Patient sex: F
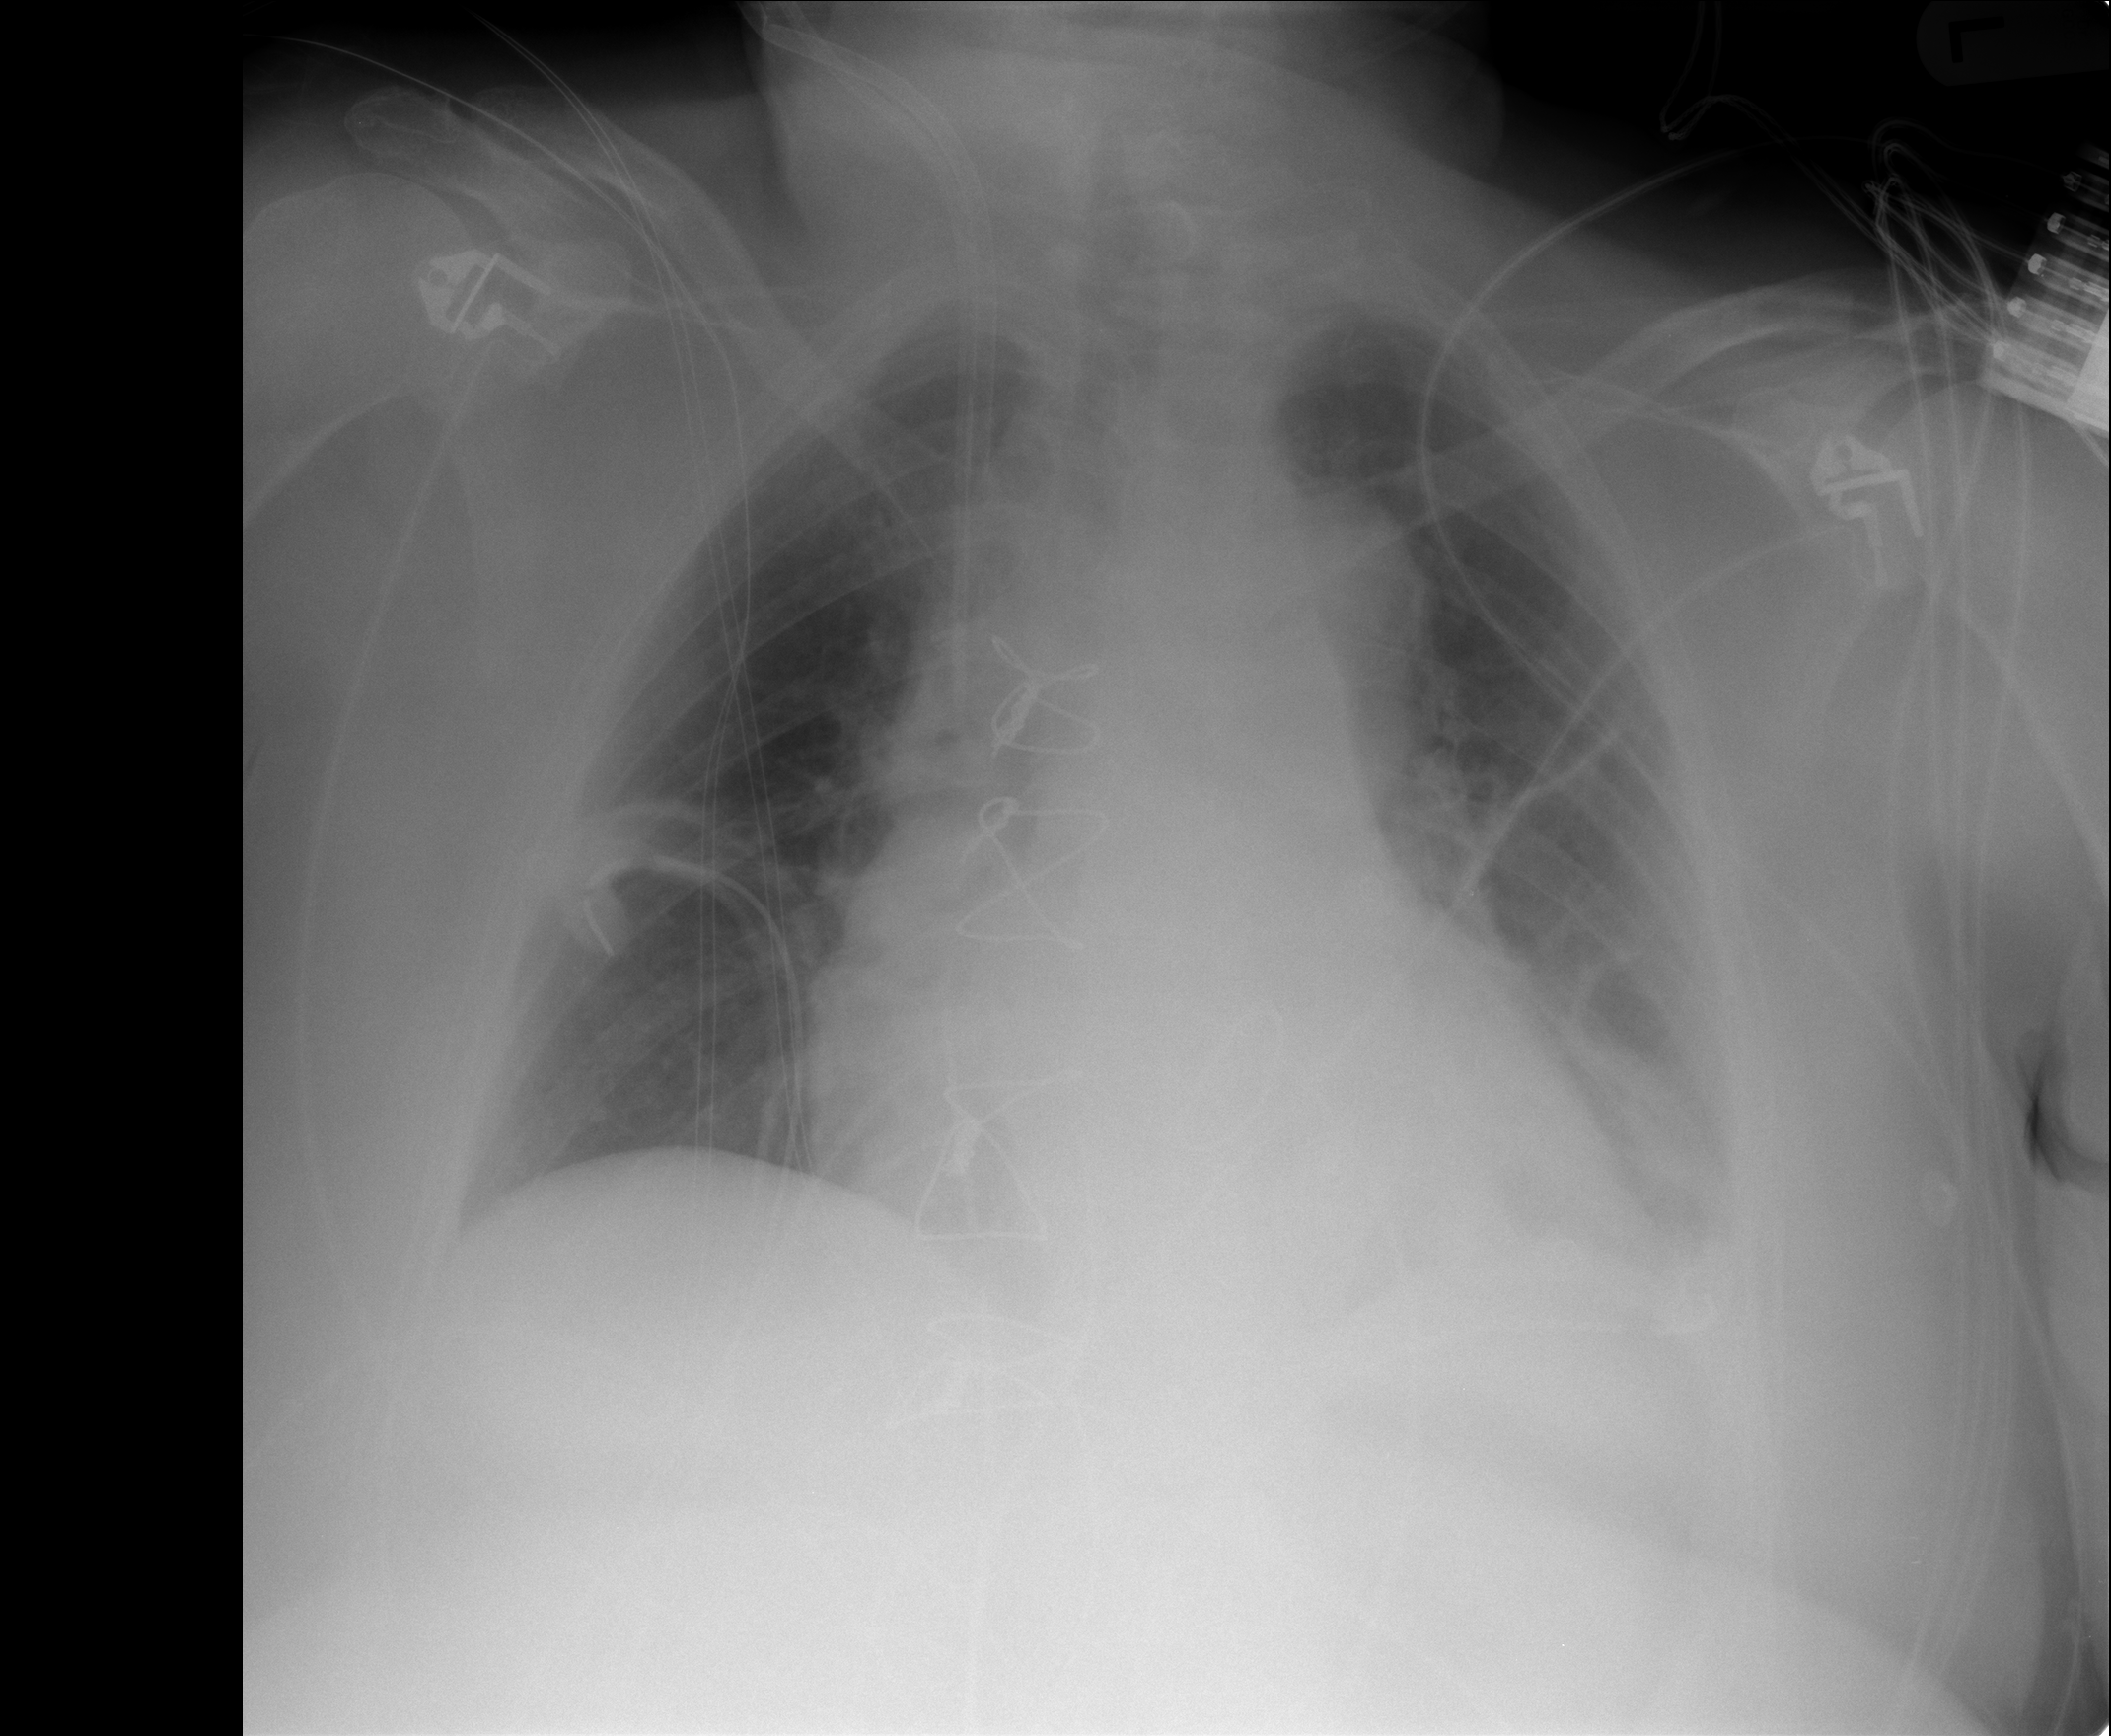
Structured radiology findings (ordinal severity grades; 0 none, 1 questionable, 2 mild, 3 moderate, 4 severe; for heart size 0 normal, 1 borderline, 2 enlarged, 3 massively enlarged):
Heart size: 0
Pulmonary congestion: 0
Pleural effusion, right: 0
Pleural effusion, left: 2
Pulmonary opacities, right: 0
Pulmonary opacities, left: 0
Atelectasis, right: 2
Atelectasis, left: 2